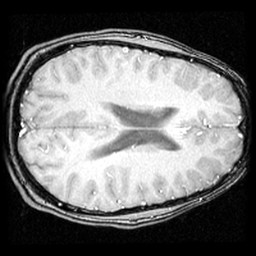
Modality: inplaneT1
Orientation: axial
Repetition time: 0.2 s
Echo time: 0.0036 s